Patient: sex F, age 73
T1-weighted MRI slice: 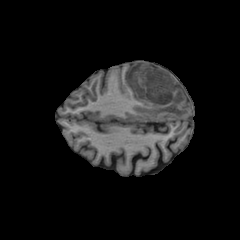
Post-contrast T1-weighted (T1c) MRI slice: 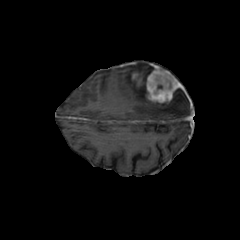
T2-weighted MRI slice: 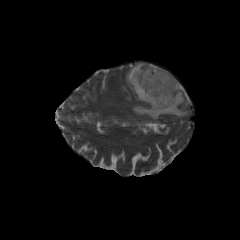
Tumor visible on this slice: yes
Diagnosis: Glioblastoma, IDH-wildtype
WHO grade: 4